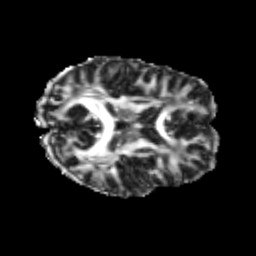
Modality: FA
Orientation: axial
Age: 25
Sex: male
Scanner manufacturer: siemens
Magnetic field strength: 3 T
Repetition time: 3.5 s
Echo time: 0.104 s